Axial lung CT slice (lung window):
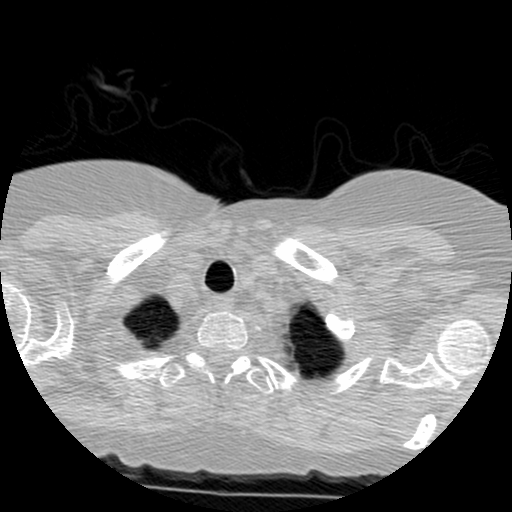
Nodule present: no